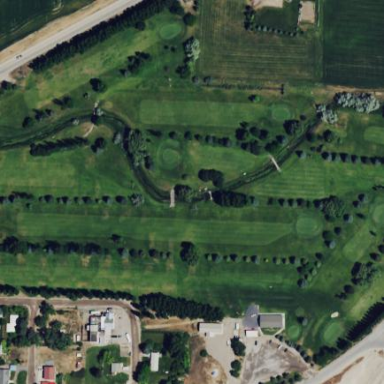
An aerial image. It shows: Golf course.